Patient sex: M
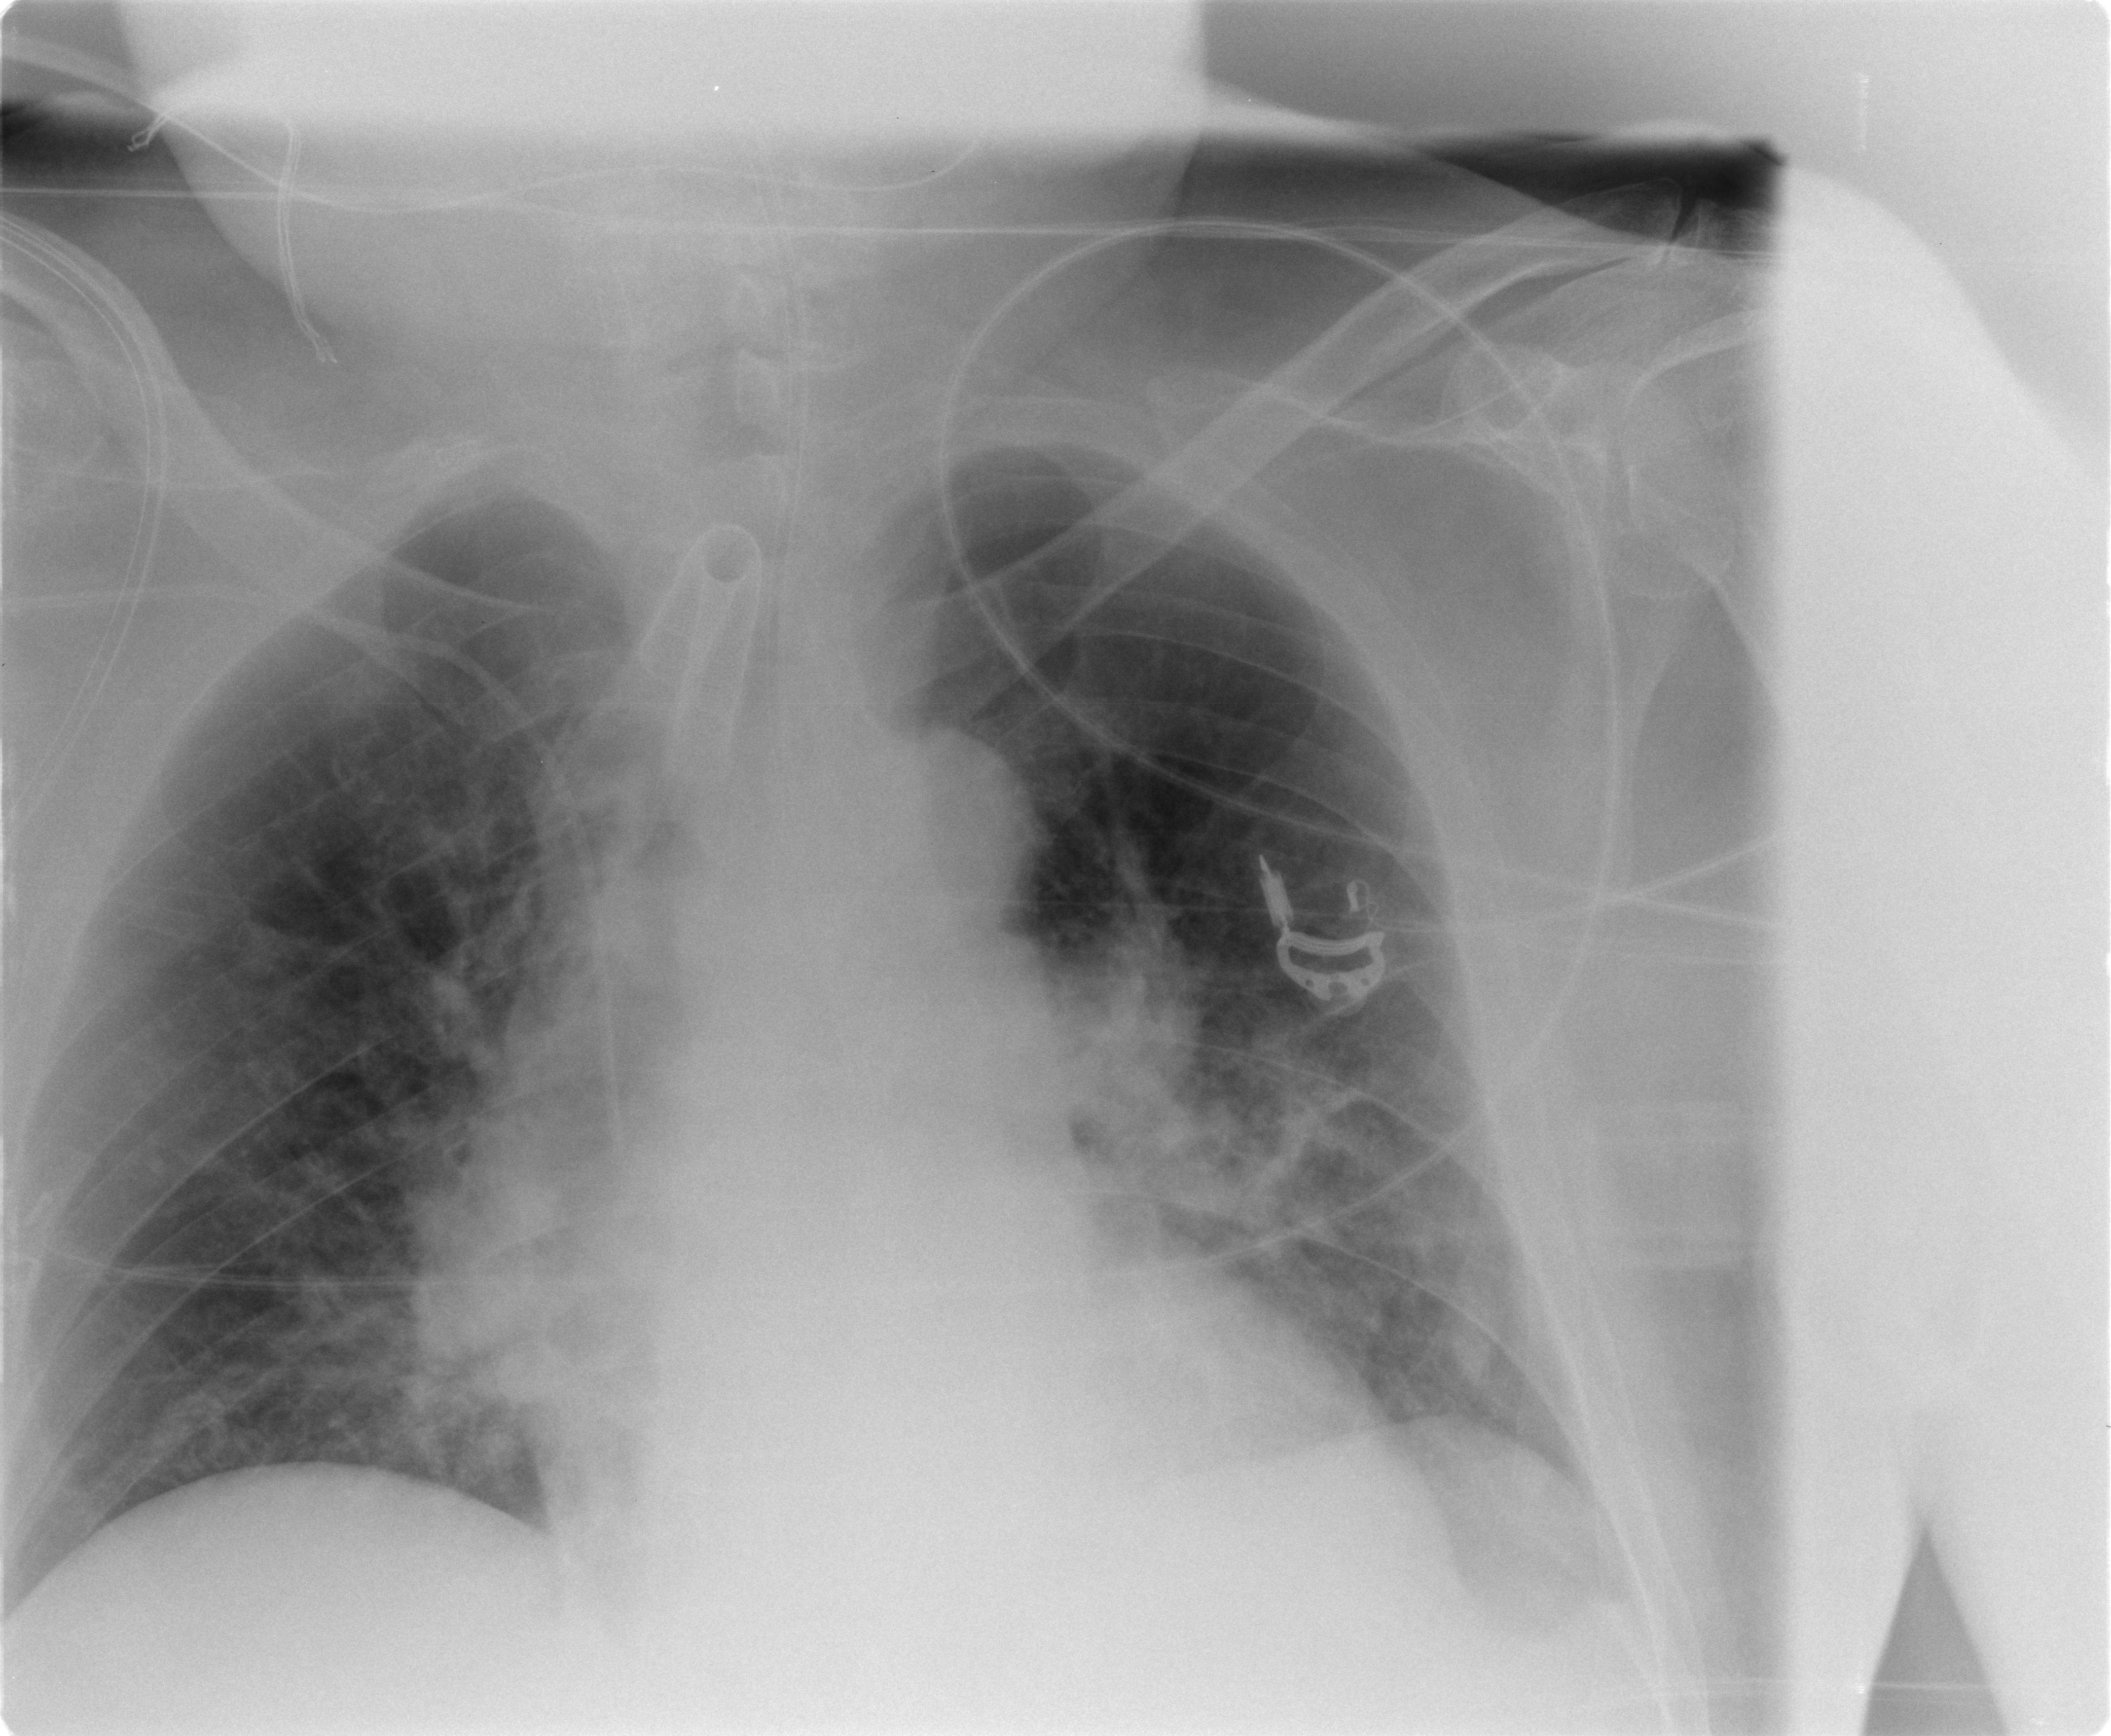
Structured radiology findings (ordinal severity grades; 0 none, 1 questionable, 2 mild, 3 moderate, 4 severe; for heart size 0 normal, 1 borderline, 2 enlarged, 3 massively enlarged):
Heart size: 0
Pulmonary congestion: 0
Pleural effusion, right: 0
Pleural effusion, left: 0
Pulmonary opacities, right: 0
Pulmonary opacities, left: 1
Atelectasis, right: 0
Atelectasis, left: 0